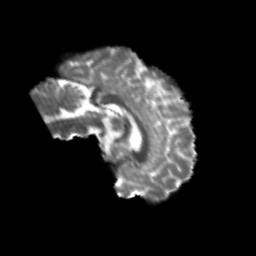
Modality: T2w
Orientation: sagittal
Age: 21
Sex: female
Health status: healthy
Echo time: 0.074 s